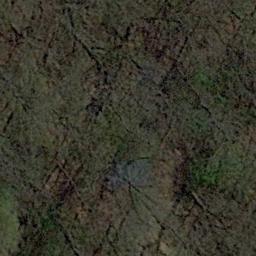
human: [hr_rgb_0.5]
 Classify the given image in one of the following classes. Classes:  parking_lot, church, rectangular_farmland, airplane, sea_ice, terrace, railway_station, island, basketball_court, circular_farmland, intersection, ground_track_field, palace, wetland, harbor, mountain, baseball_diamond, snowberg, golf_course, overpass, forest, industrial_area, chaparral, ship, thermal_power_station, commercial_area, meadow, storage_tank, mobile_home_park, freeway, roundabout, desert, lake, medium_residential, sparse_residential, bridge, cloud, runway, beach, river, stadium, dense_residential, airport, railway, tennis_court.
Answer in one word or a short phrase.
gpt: forest